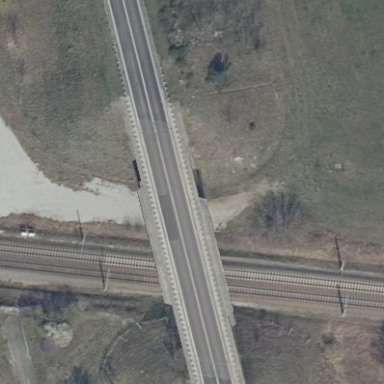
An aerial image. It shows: Man-made bridge.